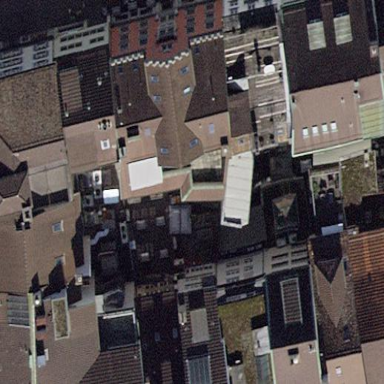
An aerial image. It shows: Gabled roof across building with apartments.